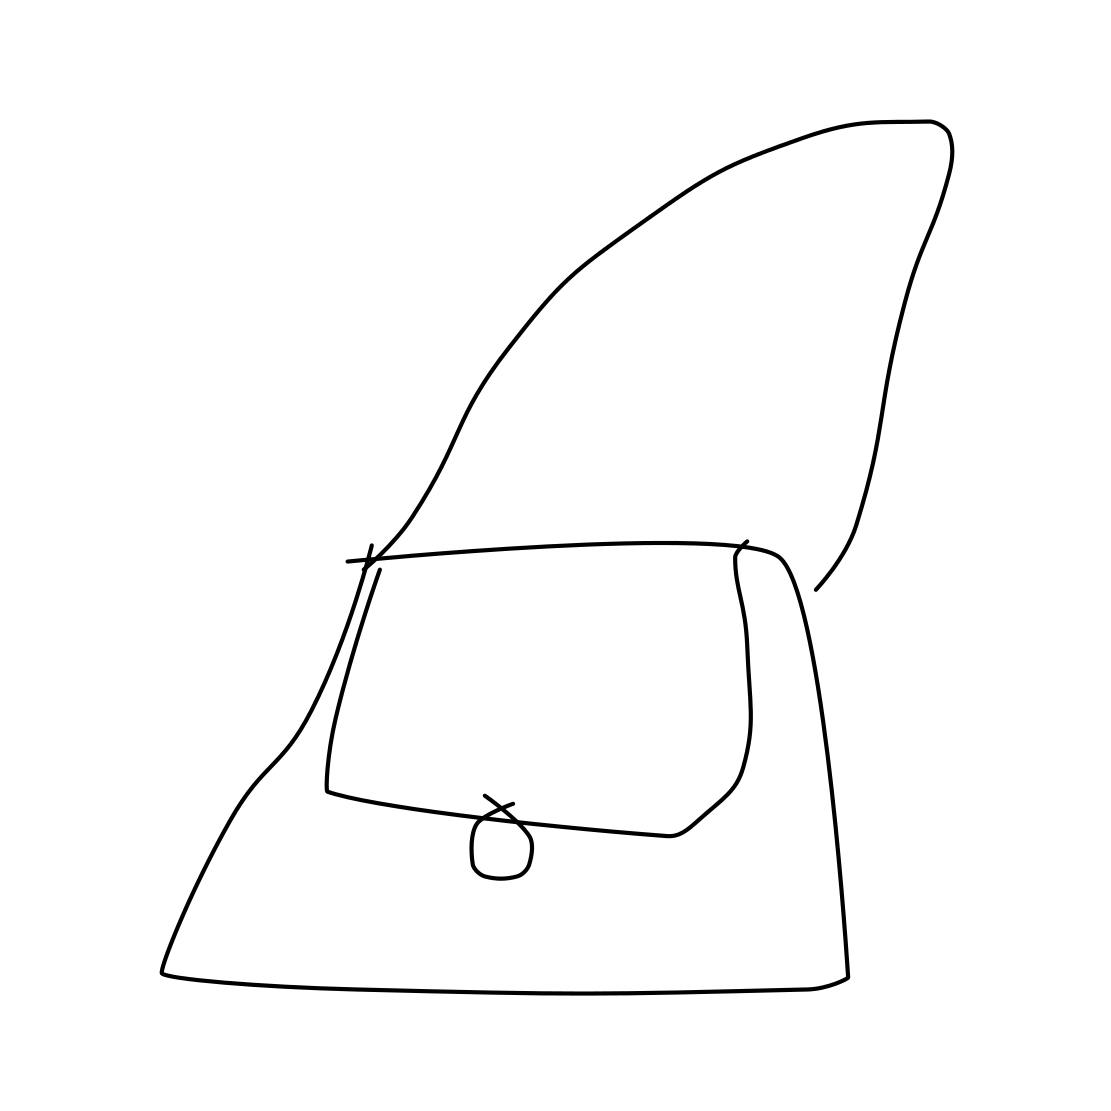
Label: purse